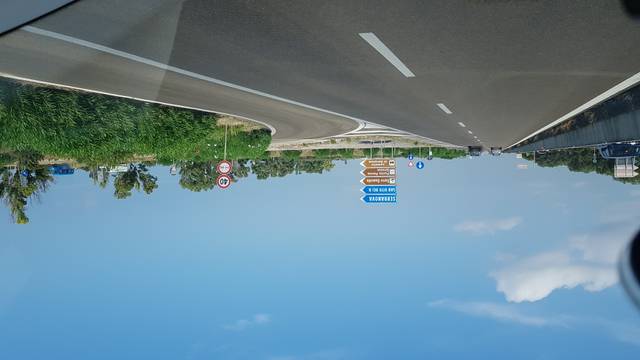
Region: Italy
Coordinates: 40.718, 17.765